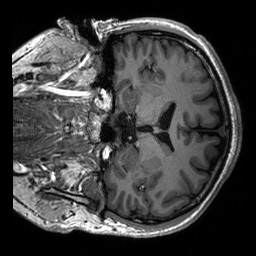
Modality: T1w
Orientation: coronal
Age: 21
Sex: male
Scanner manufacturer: siemens
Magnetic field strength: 3 T
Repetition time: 2.53 s
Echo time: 0.00227 s